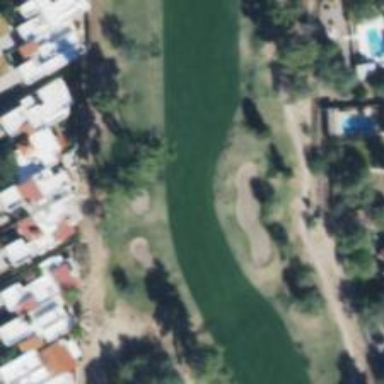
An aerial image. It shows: View of golf hole.